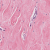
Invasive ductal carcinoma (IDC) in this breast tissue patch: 0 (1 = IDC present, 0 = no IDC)